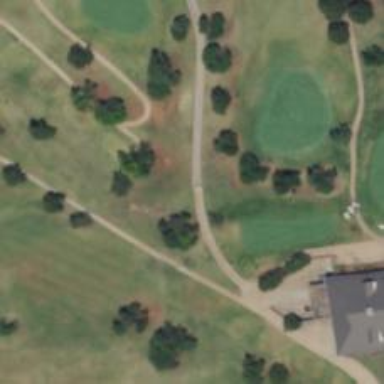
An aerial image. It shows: Golf cartpath that is also road path.